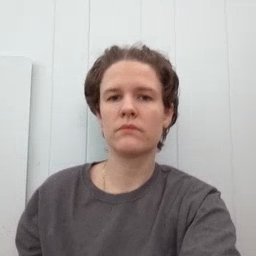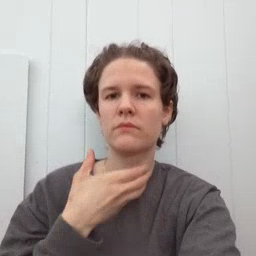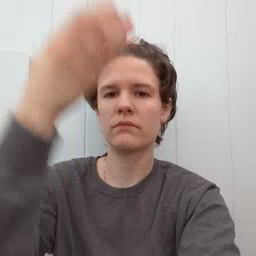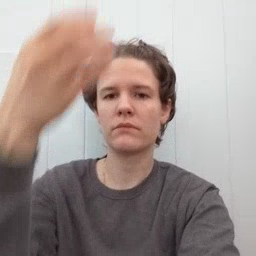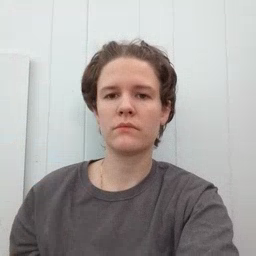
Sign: giraffe